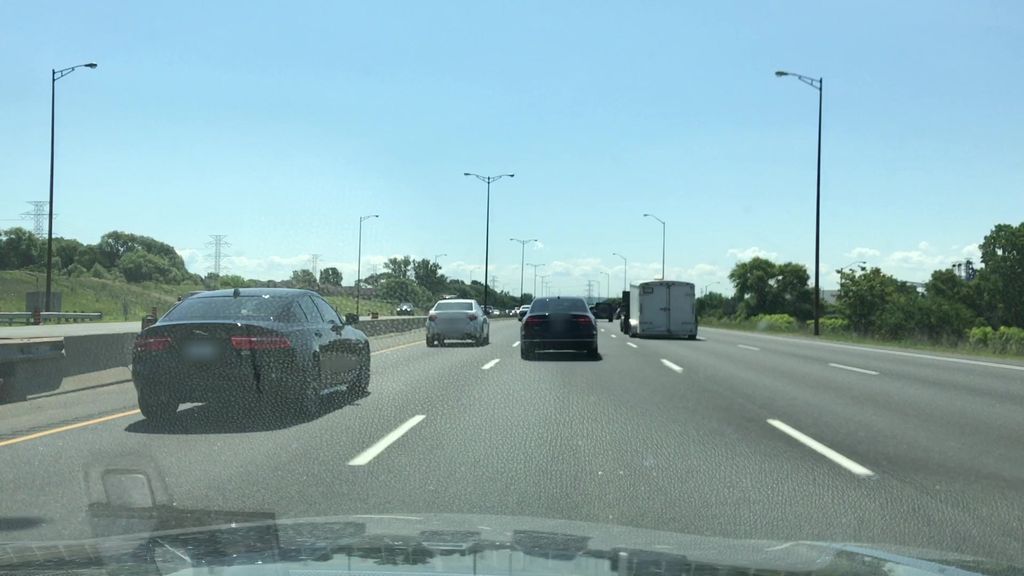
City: hamilton